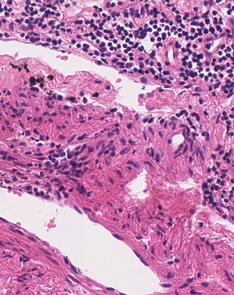
Tumor epithelial tissue: no
Tumor-associated stroma tissue: yes
Normal tissue: no